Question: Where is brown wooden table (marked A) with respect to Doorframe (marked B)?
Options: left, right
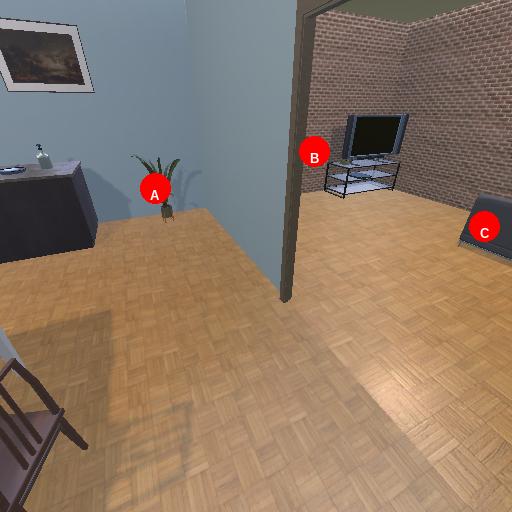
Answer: left